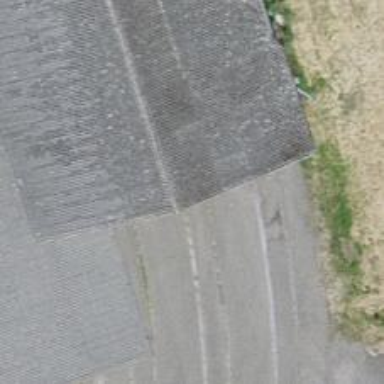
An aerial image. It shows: Disused railway spur with one track.